Field crop: maize
Growth stage: 2
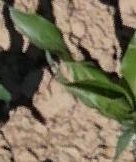
Species: maize